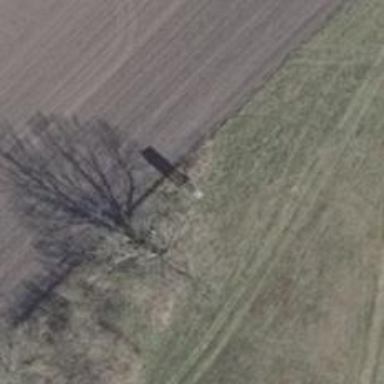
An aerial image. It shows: Hunting stand.